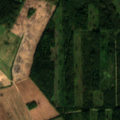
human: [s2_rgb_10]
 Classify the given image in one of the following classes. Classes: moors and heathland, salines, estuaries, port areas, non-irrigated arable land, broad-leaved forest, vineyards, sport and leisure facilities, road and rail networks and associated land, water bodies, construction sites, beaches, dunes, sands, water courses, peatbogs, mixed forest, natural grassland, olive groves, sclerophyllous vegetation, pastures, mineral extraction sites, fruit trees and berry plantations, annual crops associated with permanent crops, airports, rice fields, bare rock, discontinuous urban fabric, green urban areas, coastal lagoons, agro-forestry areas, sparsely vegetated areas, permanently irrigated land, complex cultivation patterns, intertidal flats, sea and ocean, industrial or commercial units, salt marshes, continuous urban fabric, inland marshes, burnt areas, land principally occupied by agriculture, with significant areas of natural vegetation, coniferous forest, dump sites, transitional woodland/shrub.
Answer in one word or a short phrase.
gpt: non-irrigated arable land, broad-leaved forest, coniferous forest, transitional woodland/shrub